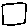
Label: square